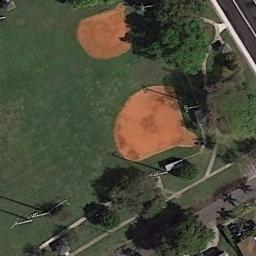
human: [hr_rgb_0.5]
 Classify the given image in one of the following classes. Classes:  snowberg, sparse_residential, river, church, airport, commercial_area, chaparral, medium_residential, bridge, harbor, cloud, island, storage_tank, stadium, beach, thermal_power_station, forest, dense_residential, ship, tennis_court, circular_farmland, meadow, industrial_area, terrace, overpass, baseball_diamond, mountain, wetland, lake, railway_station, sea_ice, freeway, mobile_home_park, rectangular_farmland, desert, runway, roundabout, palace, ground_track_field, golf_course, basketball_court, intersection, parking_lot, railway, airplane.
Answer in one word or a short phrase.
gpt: baseball_diamond